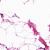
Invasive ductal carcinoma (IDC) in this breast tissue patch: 0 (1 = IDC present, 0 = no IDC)